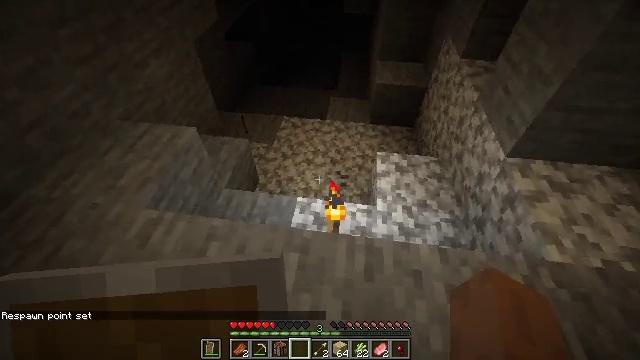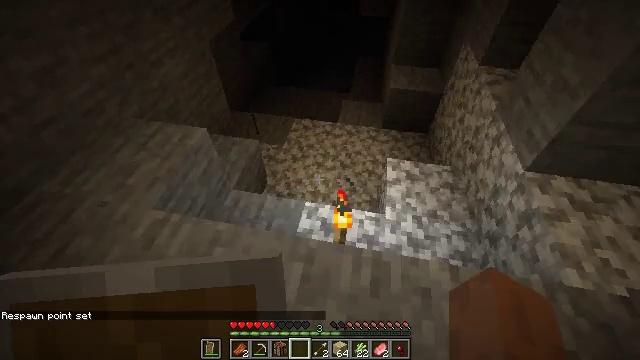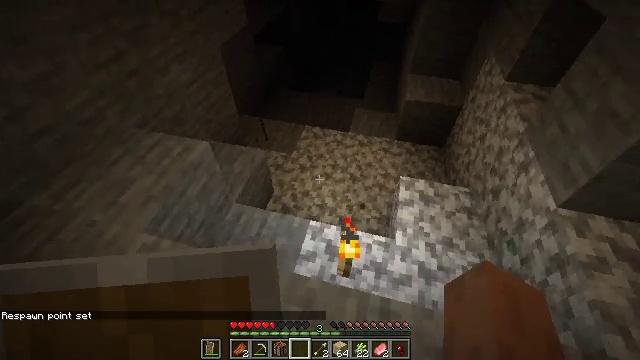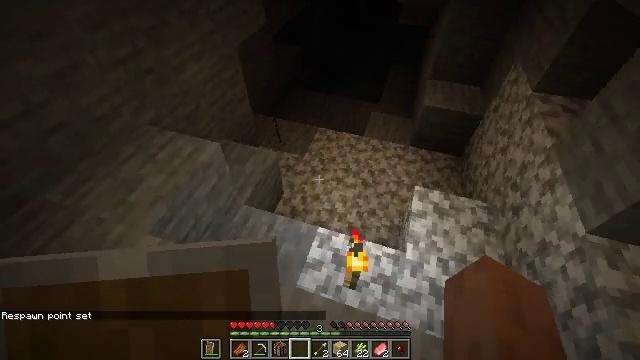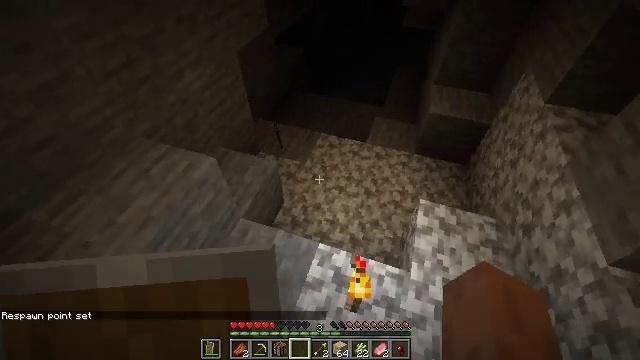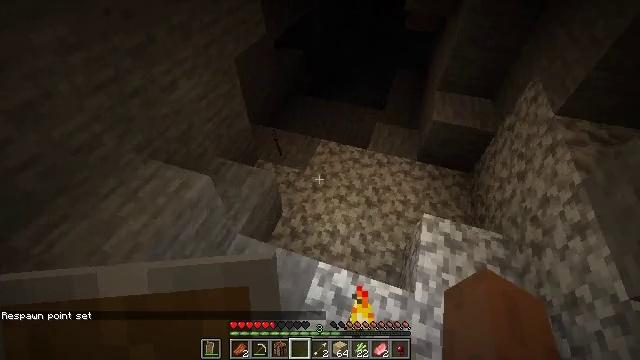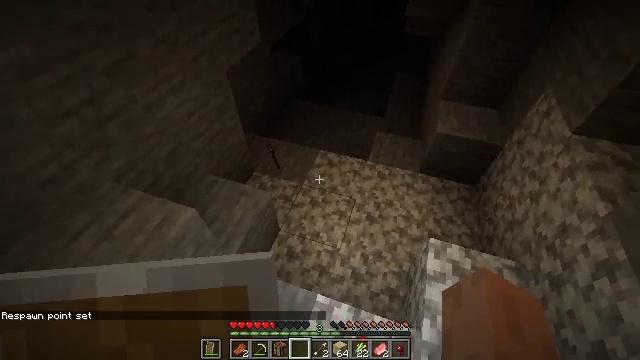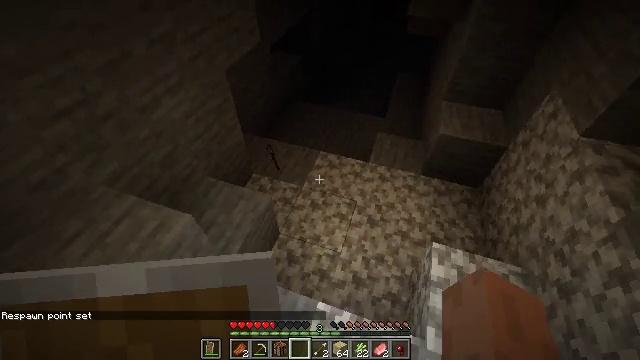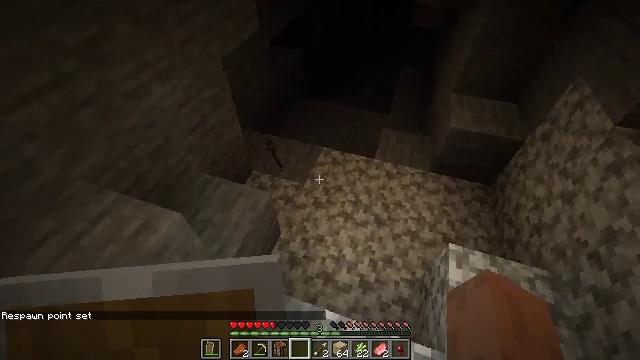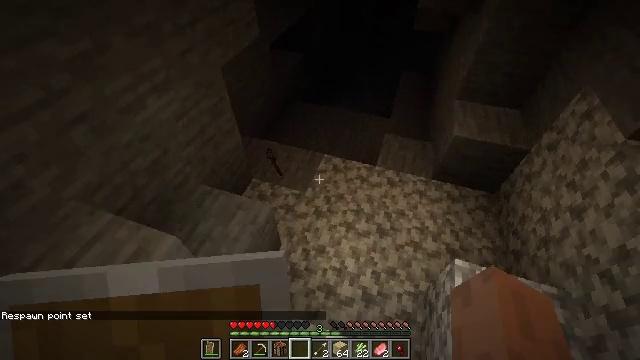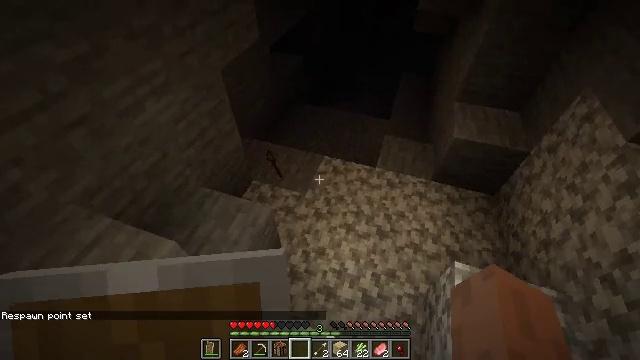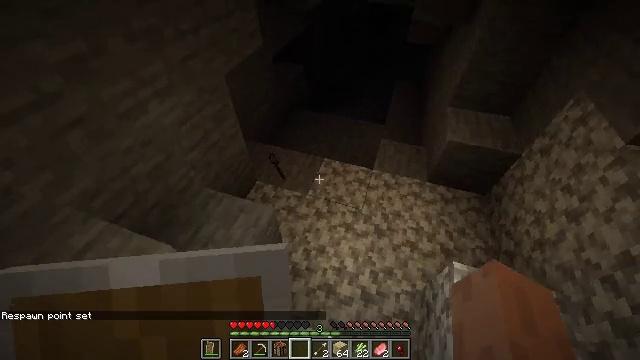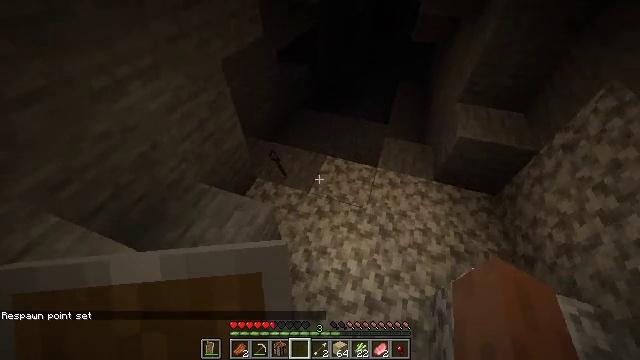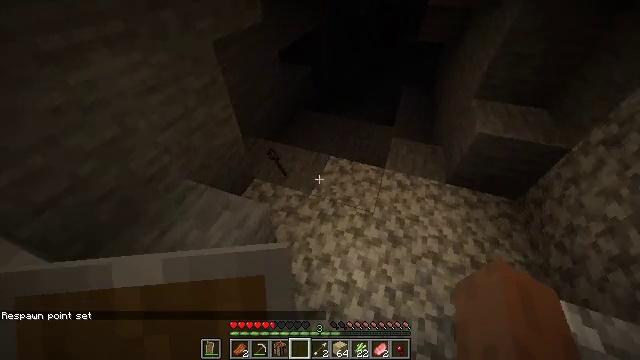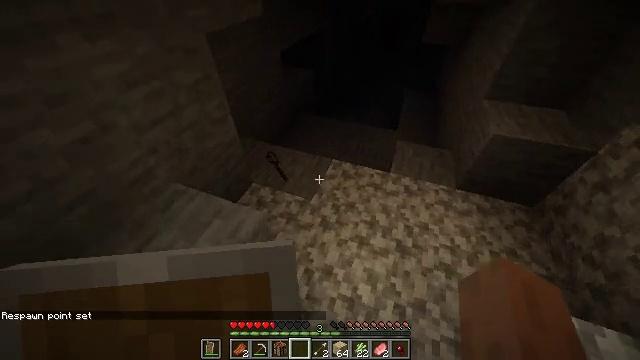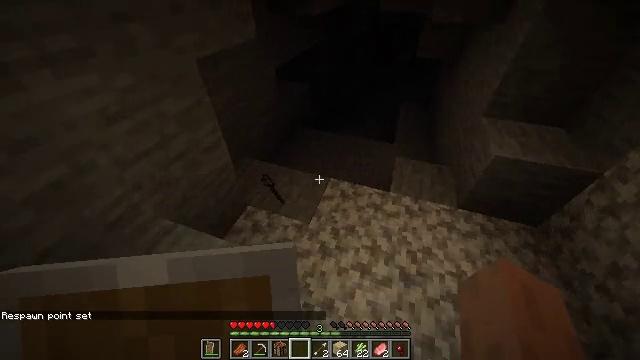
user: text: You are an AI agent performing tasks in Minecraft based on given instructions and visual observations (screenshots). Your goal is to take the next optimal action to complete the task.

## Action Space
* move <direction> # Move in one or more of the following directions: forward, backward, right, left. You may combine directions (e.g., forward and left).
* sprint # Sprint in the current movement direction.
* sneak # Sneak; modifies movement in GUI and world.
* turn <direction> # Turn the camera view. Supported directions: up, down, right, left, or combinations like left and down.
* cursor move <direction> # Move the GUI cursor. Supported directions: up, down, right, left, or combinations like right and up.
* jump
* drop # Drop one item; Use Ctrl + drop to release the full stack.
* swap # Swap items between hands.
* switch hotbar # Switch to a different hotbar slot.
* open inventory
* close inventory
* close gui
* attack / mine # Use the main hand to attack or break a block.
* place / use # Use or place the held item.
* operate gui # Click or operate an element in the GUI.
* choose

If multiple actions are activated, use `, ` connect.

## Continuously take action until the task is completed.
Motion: motion action
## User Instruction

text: Remove an arrow from the inventory.
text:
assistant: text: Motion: move forward, turn left
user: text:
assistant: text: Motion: move forward, turn left
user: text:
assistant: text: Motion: move forward, turn left
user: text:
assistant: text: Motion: move forward
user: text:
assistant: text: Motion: move forward
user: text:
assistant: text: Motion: move forward, sneak
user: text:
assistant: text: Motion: move forward, sprint
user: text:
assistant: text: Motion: move forward, sprint
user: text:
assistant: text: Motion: move forward, sprint
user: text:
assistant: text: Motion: move forward, sprint
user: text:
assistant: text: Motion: move forward, sprint
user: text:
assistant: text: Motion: move forward, sprint
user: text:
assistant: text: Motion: move forward, sprint, turn up
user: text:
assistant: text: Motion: move forward, sprint, turn up
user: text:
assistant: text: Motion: move forward and move left, sprint, turn right and up
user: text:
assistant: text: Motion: move forward and move left, sprint, turn right and up
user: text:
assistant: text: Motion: move forward and move left, sprint, turn right and up
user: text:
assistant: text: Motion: move forward and move left, sprint, turn right and up
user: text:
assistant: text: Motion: move forward and move left, sprint, turn right
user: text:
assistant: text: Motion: move forward and move left, sprint
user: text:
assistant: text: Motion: move forward and move left, sprint
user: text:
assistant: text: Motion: move forward and move left, sprint, turn right
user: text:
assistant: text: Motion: move forward and move left, sprint, turn right
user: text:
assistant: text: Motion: move forward and move left, sprint, turn right and up
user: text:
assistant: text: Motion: move forward, turn right
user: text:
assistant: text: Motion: move forward, turn right and down
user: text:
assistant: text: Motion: move forward, turn right
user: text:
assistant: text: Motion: move forward
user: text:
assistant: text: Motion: move forward
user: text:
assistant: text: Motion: move forward and move right, turn right and up